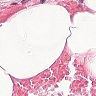
Metastatic tissue present: no